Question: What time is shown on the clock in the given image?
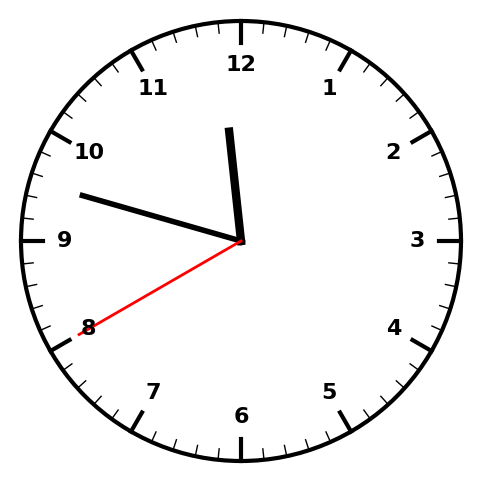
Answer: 11:47:40